Question: I have the following layout (see below), which for most circumstances works just fine. The user is able to scroll within the blue 'UIScrollView' (which for all intents and purposes is a 'UITableView', but this question generalises this), and then when they've reached the end of this scroll view, they can start scrolling again (they have to take their finger off, and on again, because the inner scroll view rubberbands otherwise), and the 'super' scroll view starts scrolling, revealing the rest of the image.
It's the whole that I don't want. Ideally, once the contained 'UIScrollView' reaches the end of its content, I want the superview to take over scrolling straight away, so that the inner scroll view doesn't rubberband.
The same goes when the user is scrolling back up; when the red scrollview reaches the top of it's content, I want the inner blue scroll view to start scrolling up straight away, instead of the red scroll view rubberbanding at the top.

Any idea how? I am able to determine when the scroll views have reached the ends of their content, but I'm not sure how to apply this knowledge to achieve the effect I'm after. Thanks.
'''
// Inner (blue) scroll view bounds checking
if (scrollView.contentOffset.y + scrollView.frame.size.height > scrollView.contentSize.height) { ... }
// Outer (red) scroll view bounds checking
if (scrollView.contentOffset.y < 0) { ... }
'''
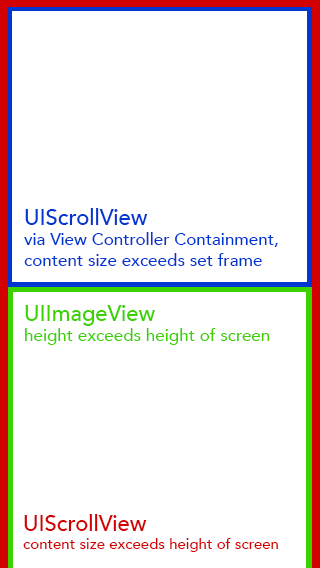
Answer: Yeah. Ive got a nifty trick for you.
Instead of having your red outlined view a scrollview make it a normal UIView that fills the screen. In that view lay out your scroll view (table view) and image view as they are in your illustration.
Place a scrollview that fills the bounds of the root view (i.e. also fills the screen) above all the other scrollview and image views. Set the content size of this view to be the total content height of all the views you want to scroll through. In otherwords there is an invisible scrollview sitting on top of all your other views and its content size height is inner scrollview (tableview) content size height + image view size height.
The heierarchy should look like this:

Then this scrollview on top that you have made with the really tall content size make its delegate be your view controller. Implement 'scrollViewDidScroll' and we'll work some magic.
Scrollviews basically scroll by adjusting the bounds origin with funky formulas for momentum and stuff. So in our 'scrollviewDidScroll' method we will simply adjust the bounds of the underlying views:
'''
-(void)scrollViewDidScroll:(UIScrollView *)scrollView{
//the scroll view underneath (in the container view) will have a max content offset equal to the content height
//but minus the bounds height
CGFloat maxYOffsetForUnderScrollView = self.underScrollView.contentSize.height - self.underScrollView.bounds.size.height;
CGRect scrolledBoundsForContainerView = self.view.bounds;
if (scrollView.contentOffset.y <= maxYOffsetForUnderScrollView) {
//in this scenario we are still within the content for the underScrollView
//so we make sure the container view is scrolled to the top and set the offset for the contained scrollview
self.containerView.bounds = scrolledBoundsForContainerView;
self.underScrollview.contentOffset = scrollView.contentOffset;
return;
}
//in this scenario we have scrolled throug the entirety of the contained scrollview
//set its offset to the max and change the bounds of the container view to scroll everything else.
self.underScrollView.contentOffset = CGPointMake(0, maxYOffsetForUnderScrollView);
scrolledBoundsForContainerView.origin.y = scrollView.contentOffset.y - maxYOffsetForUnderScrollView;
self.containerView.bounds = scrolledBoundsForContainerView;
}
'''
You will find that as scrollViewDidScroll is called every frame of animation that this faux scrolling of the contained views looks really natural.
But wait! I hear you say. That scroll view on top now intercepts ALL touches, and the views underneath it need to be touched as well. I have an interesting solution for that as well.
Set the scrollview on top to be off screen somewhere (i.e. set its frame off screen, but still the same size.) and then in your 'viewDidLoad' method you add the scrollview's 'panGestureRecogniser' to the main view. This will mean that you get all the iOS natural scrolling momentum and stuff without actually having the view on the screen. The contained scroll view will now probably go juddery as its pan gesture recognizer will get called as well (they work differently to UIEvent handling) so you will need to remove it.
'''
- (void)viewDidLoad
{
[super viewDidLoad];
// Do any additional setup after loading the view, typically from a nib.
[self.view addGestureRecognizer:self.scrollview.panGestureRecognizer];
[self.underScrollview removeGestureRecognizer:self.underScrollView.panGestureRecognizer];
//further code to set up content sizes and stuff
}
'''
I had fun making this so heres a link to the sample project on github:
<URL>
EDIT:
To show the scrollbar for the top scrollview when its off the screen no matter where you put it you can set the 'scrollIndicatorInsets' to an inset created like this:
'''
CGPoint scrollviewOrigin = self.scrollview.frame.origin;
self.scrollview.scrollIndicatorInsets = UIEdgeInsetsMake(-scrollviewOrigin.y,0,scrollviewOrigin.y,scrollviewOrigin.x);
'''
*caveat that the scrollview still has to be the right height but I'm sure you get the idea.
And then to make the bar draw outside the scrollview's visible bounds you have to turn off clips to bounds
'''
self.scrollview.clipsToBounds = NO;
'''